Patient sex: F
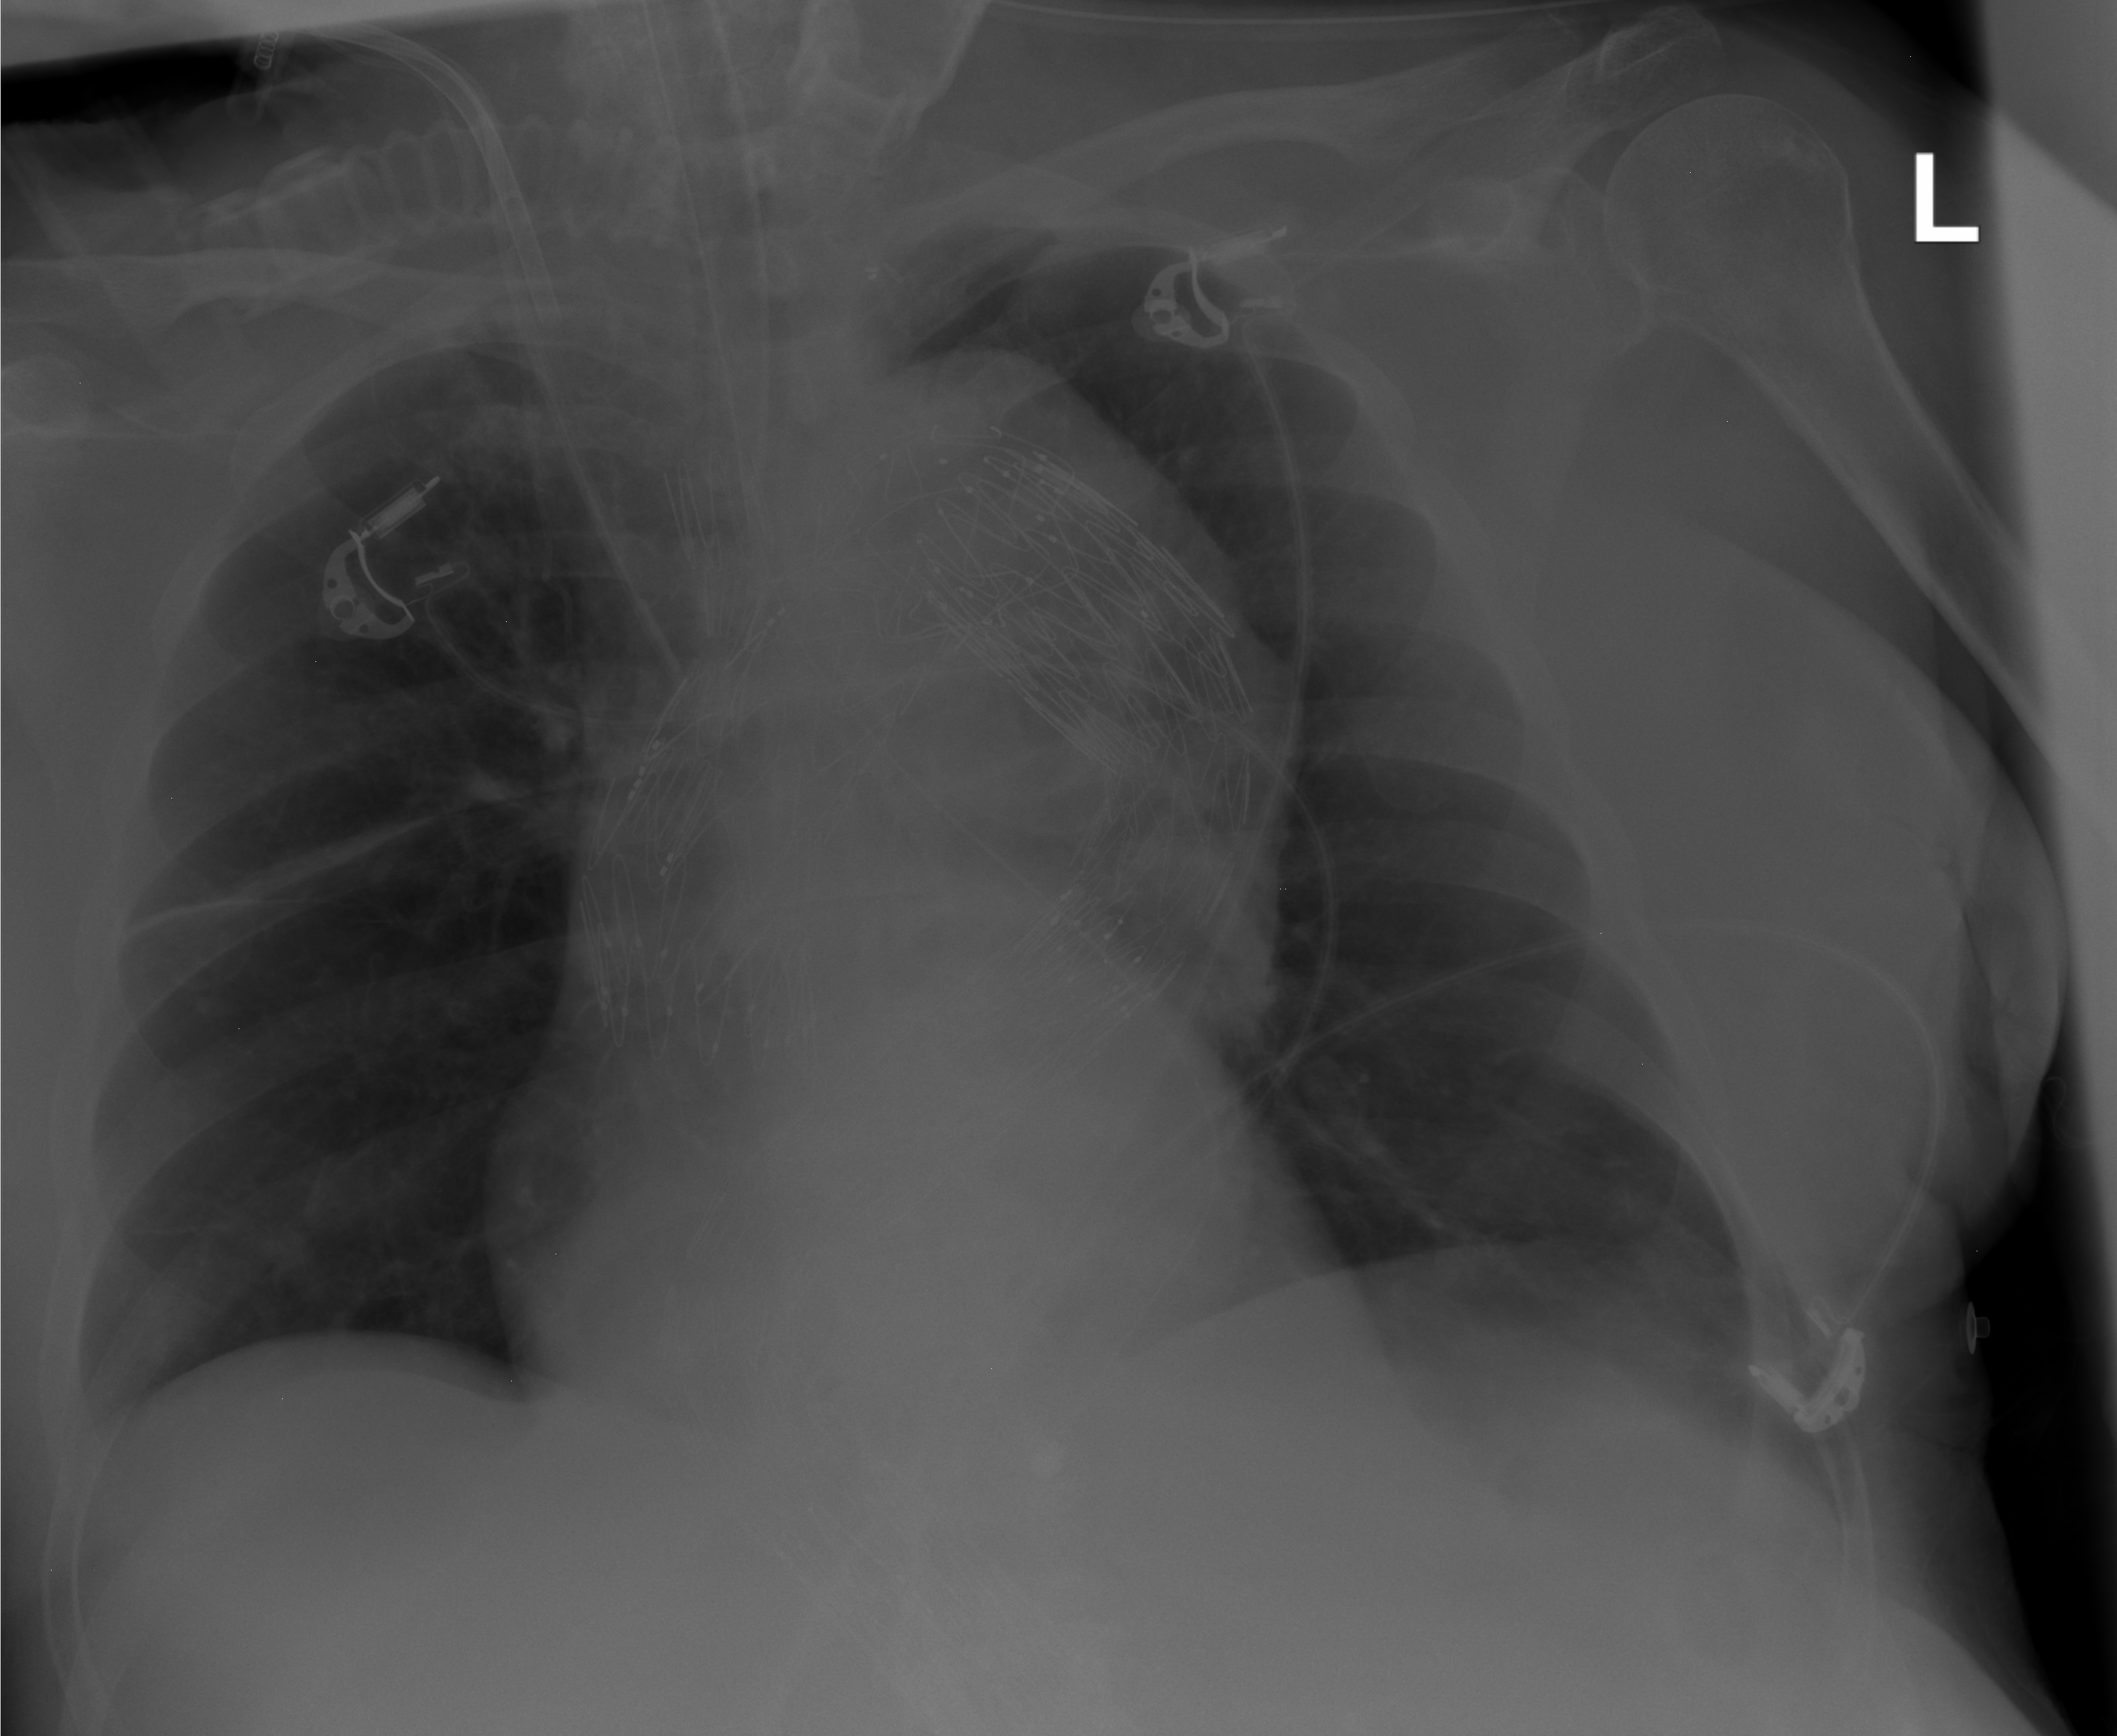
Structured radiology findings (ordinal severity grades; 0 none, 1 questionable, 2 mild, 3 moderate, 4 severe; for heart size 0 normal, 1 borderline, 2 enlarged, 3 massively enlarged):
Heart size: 0
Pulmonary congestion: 0
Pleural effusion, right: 0
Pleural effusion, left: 0
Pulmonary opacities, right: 0
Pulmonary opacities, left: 0
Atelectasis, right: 2
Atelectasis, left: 2